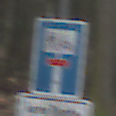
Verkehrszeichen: SackgasseRadverkehrFussgaengerDurchlaessig
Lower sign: HinweisGeaenderteVorfahrtVerkehrsfuehrungVerkehrsregelung3
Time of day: Midday
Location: Outdoor (Nature)
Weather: Overcast
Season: NotSpecified
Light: Natural